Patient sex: M
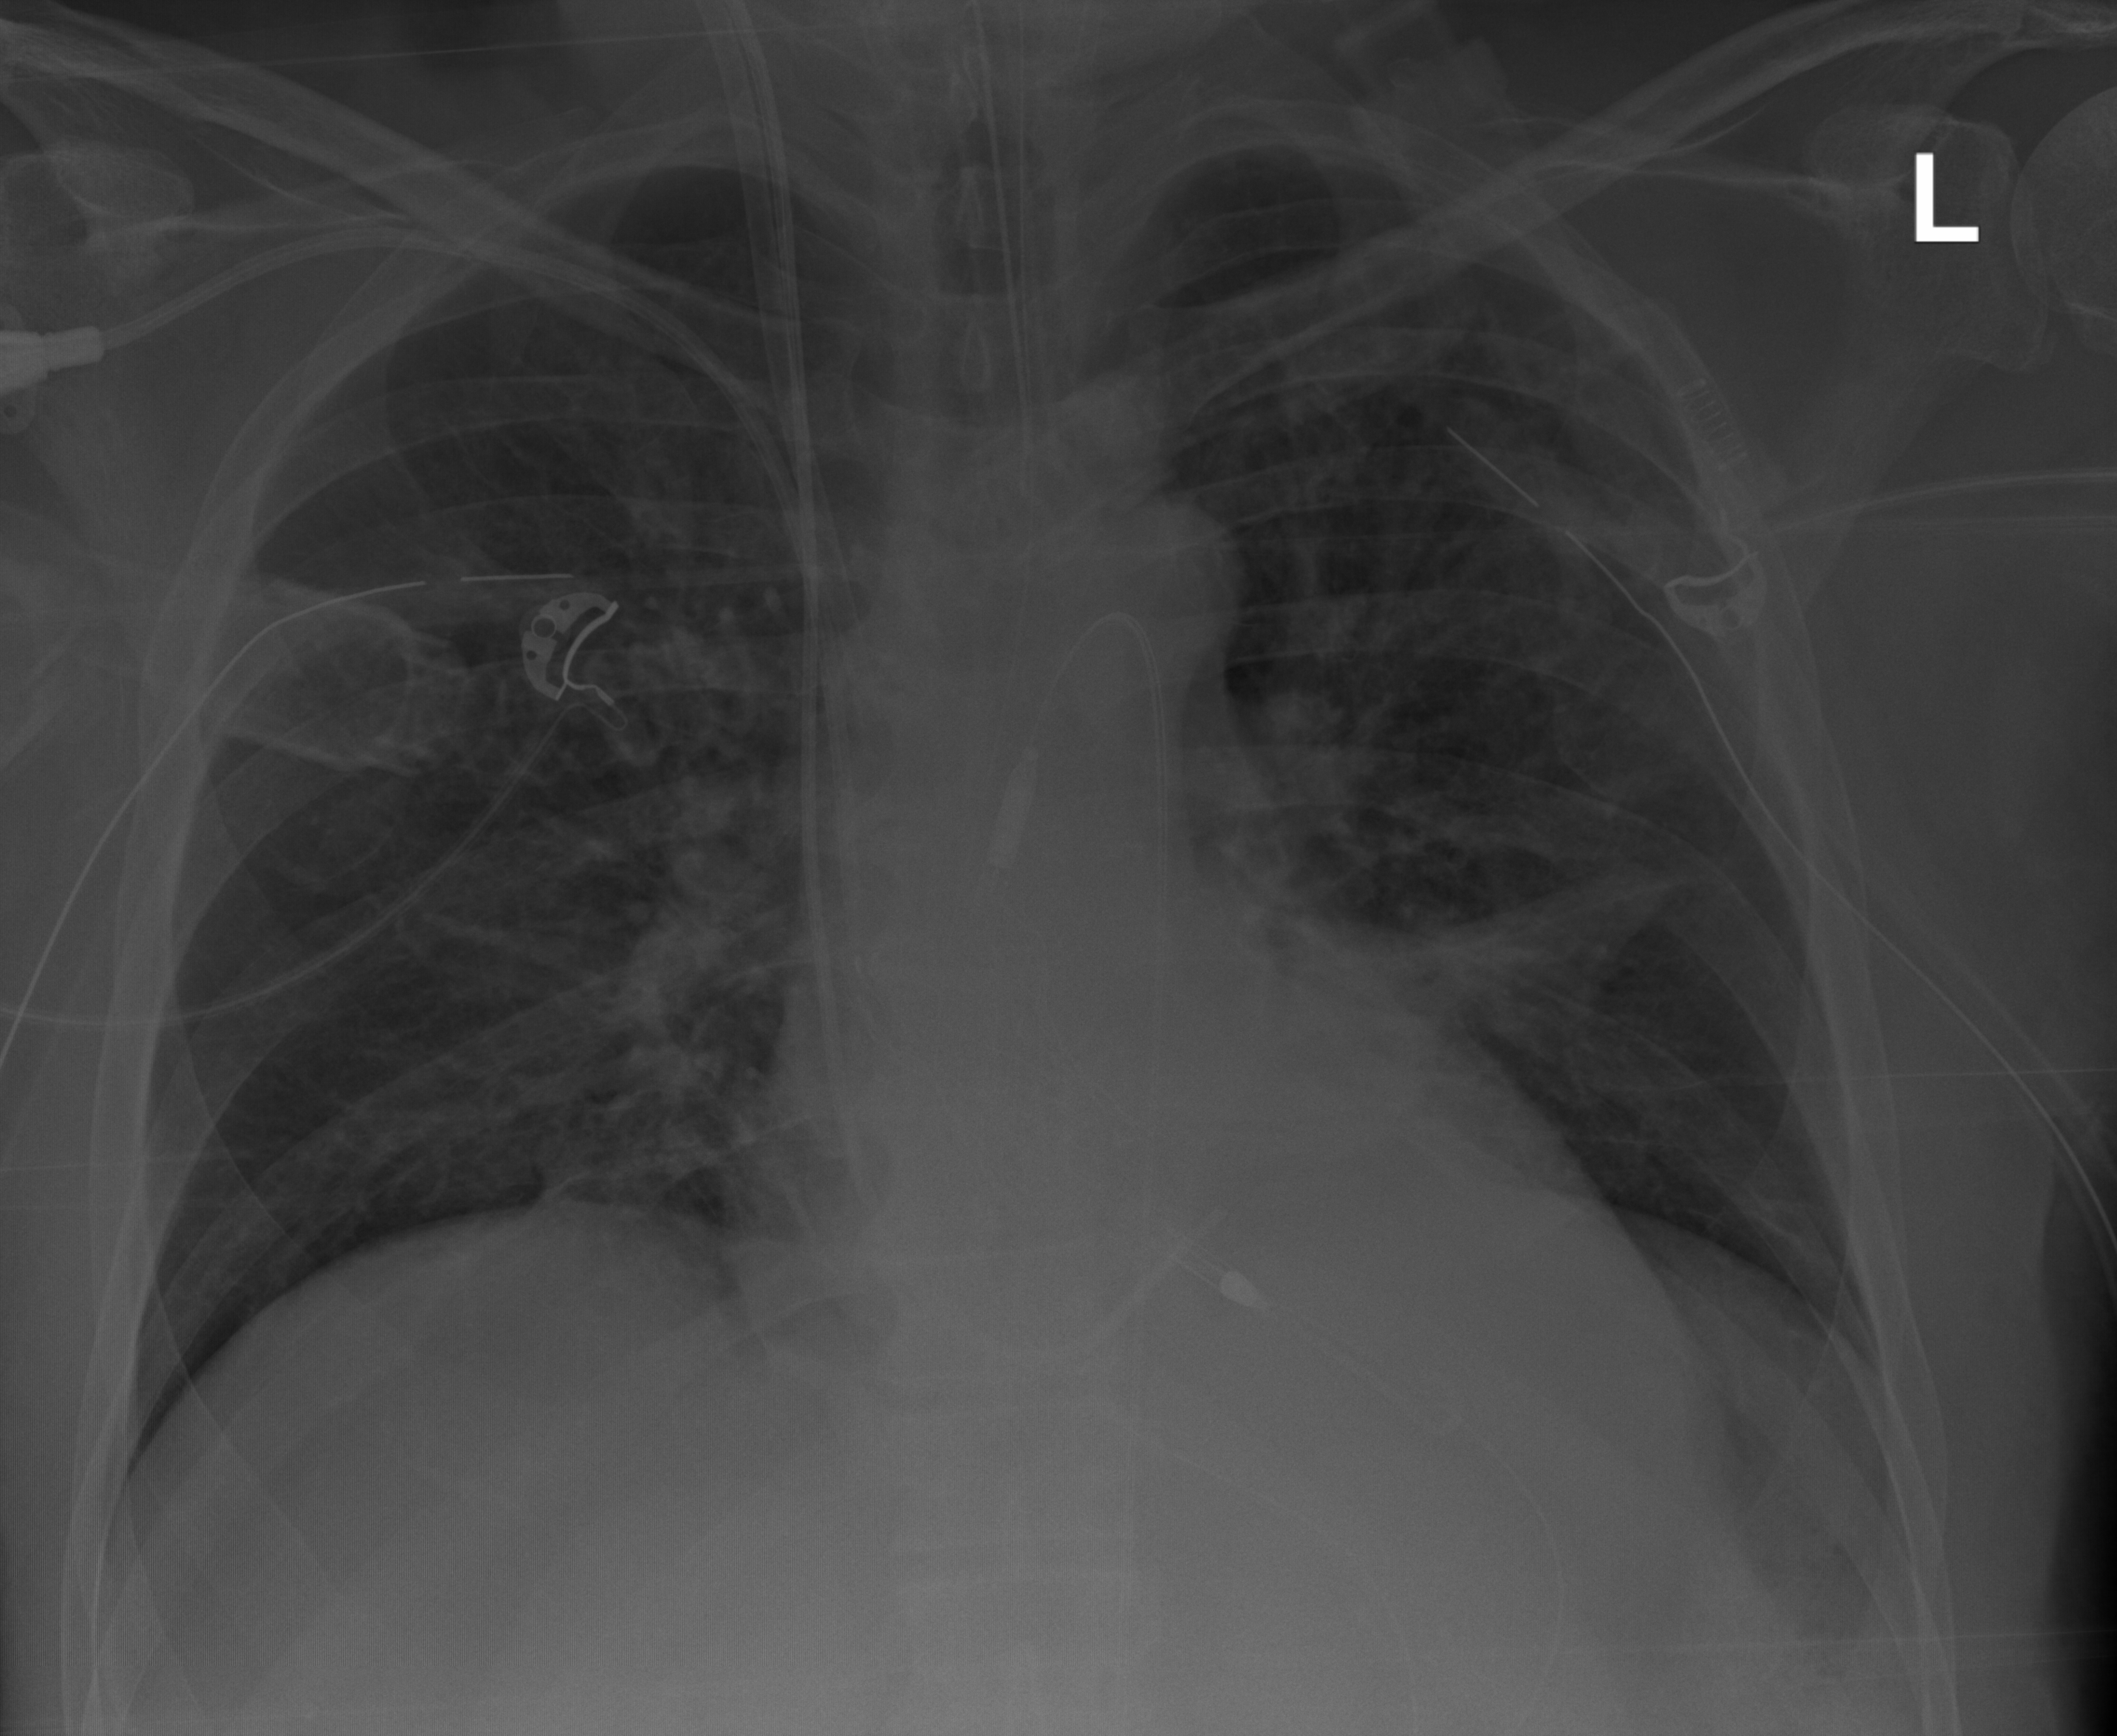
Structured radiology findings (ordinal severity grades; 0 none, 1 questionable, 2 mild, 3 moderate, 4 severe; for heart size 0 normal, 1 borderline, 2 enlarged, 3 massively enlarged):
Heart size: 0
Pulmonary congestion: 2
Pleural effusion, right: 0
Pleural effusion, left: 0
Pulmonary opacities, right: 0
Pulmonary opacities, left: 0
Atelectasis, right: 0
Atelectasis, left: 2